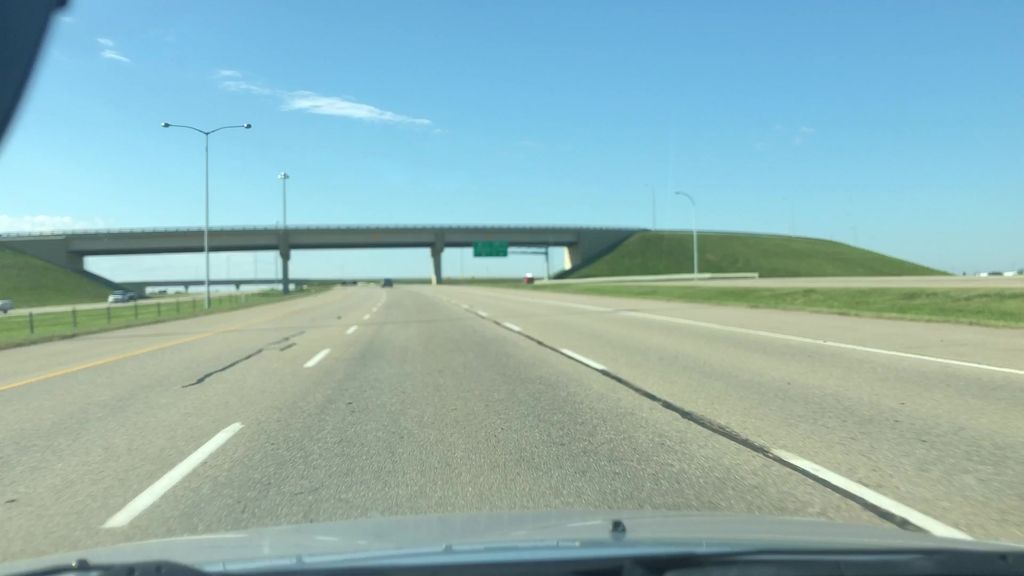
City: edmonton